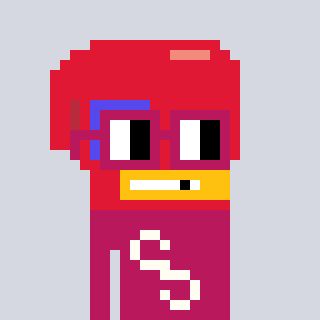
a pixel art character with square dark red glasses, a boxing glove-shaped head and a darkpink-colored body on a cool background